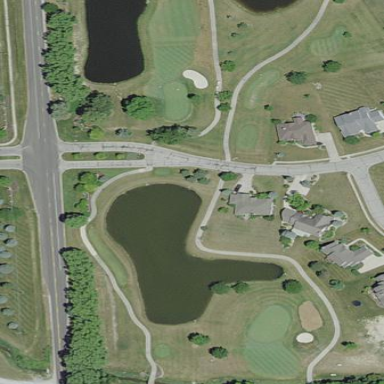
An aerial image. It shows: Water hazard on golf course.